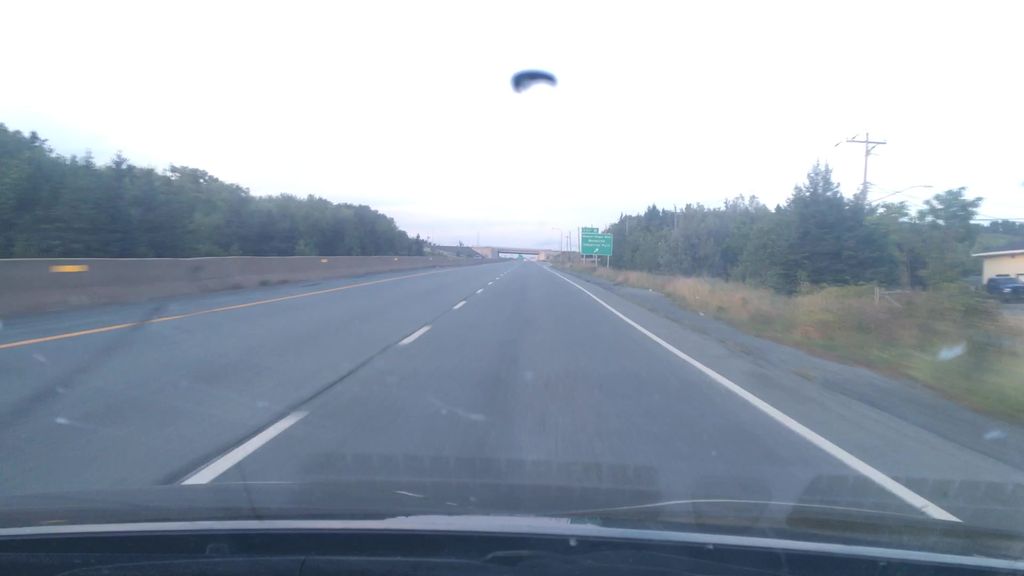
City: halifax